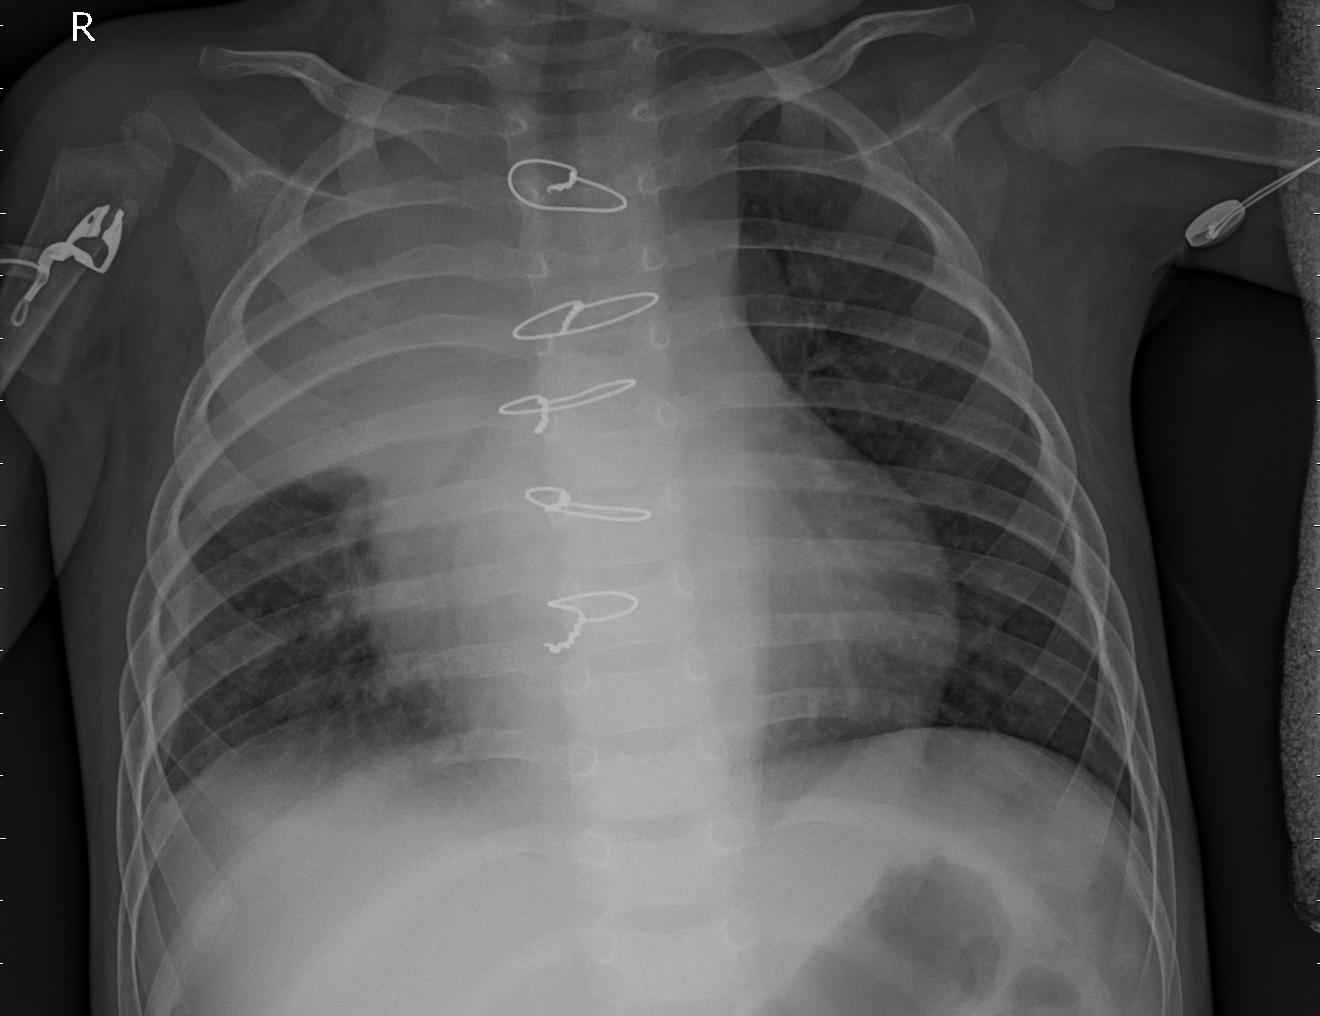
Diagnosis: PNEUMONIA